Question: I've had three users of an app I've published say that it crashes. I've run it in Instruments and there are no leaks and no over released objects either. I've been using the app myself quite a bit for at least 2 weeks and it doesn't crash for me.
I was wondering if anyone had any tips on how to problem solve an issue like this.
One thing that I'm suspicious of is the Millenial Media ads that I have running in some of the views. A Build and Analyze reveals 13 issues and they all pertain to the ad API

thanks for any help
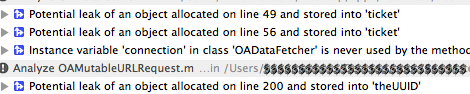
Answer: The best way to figure out the cause of a crash is to get hold of the crash reports from the affected iPhones. Anything else will just be guesswork.
Either you might be able to have the users send you a crash report or you will have to sit it out until enough users are affected and it shows up in iTunesConnect. The last one is not really an option if you want to have a bugfix out quickly since there are several reports that says the you might need as much as over 100 crash reports before it actually shows up in iTunesConnect.
To solve this problem in the future (not going to do much for your current bug) is to install QuincyKit. It'll send you the crash reports directly from the affected iPhones the next time your app is launched. You can either have this as a hosted solution at <URL>.